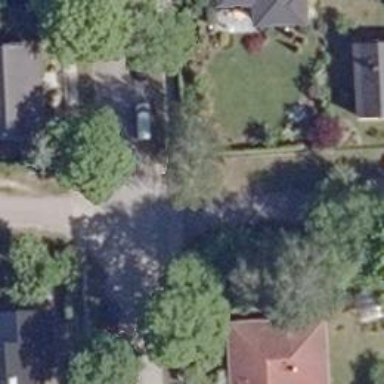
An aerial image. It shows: Residential road with asphalt surface and no sidewalk.